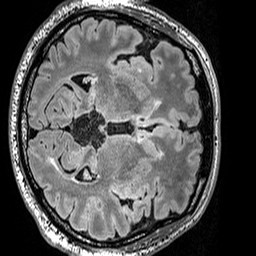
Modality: FLAIR
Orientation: axial
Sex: male
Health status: ill
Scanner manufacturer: siemens
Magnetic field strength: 3 T
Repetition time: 5 s
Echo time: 0.388 s